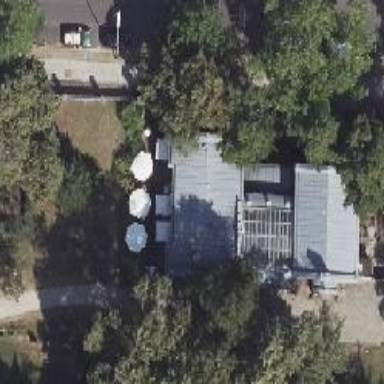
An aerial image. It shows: Café.